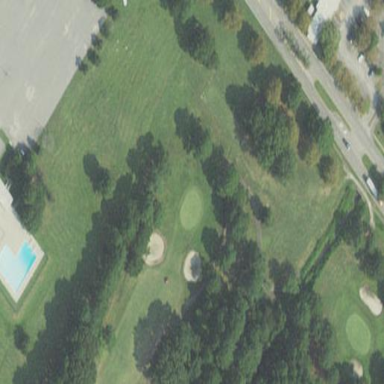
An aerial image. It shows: Golf pitch for leisure land.